Question: I've been trying to create a bar chart/ loading bar where the text is half one colour and half one another and have been struggling to come up with a simple way to tackle this. My ideas thus far have revolved around creating both bars in their complete state and then having a pair of 'selective transparency' views which would show the respective halves to create the effect.
I've been unable to find how to do this selective transparency/ opacity view. Is this possible? Is there some other blindingly obvious way to achieve this effect?
Here's a quick drawing of what I'm trying to achieve.

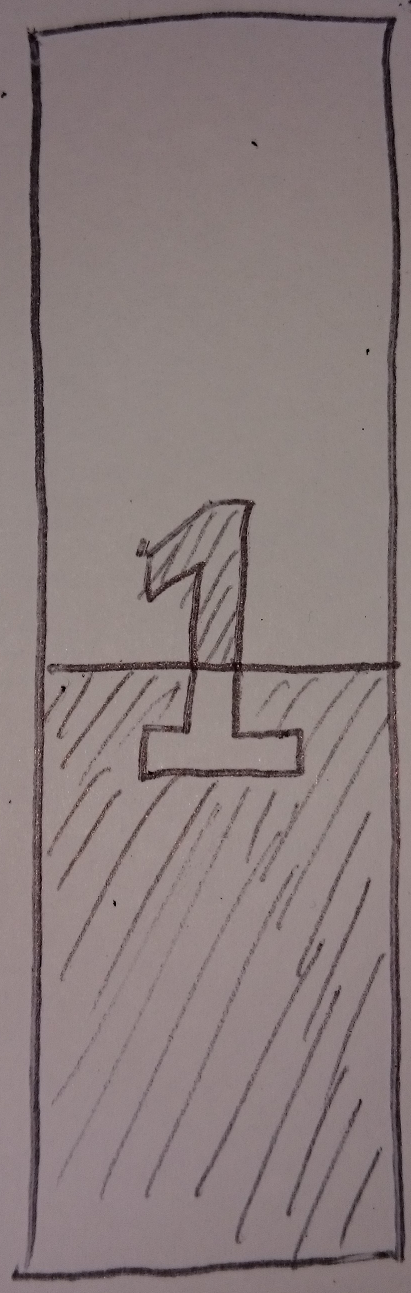
Answer: For anyone stumbling across this, I managed to solve this by using <URL>. I did it by creating two textviews of the full size, one with a coloured number and transparent background and the second with a white number and coloured background. Then setClipBounds is applied to the coloured textview as follows -
'''
textview.setClipBounds( new Rect(0, originalHeight*(1 - progress), originalWidth, originalHeight);
'''
Here, the variable 'progress' has a value between 0 and 1. The Rect has to be defined relative to the view, not relative to the screen.
This exact setup achieves an effect something like <URL>, but it could easily be changed to a horizontal bar or whatever else is required.